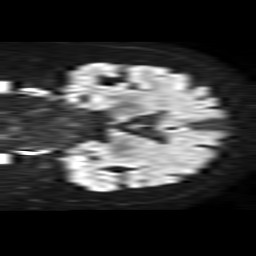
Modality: TRACE
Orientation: coronal
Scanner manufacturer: philips
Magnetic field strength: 1.5 T
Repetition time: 3.88 s
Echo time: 0.09955 s